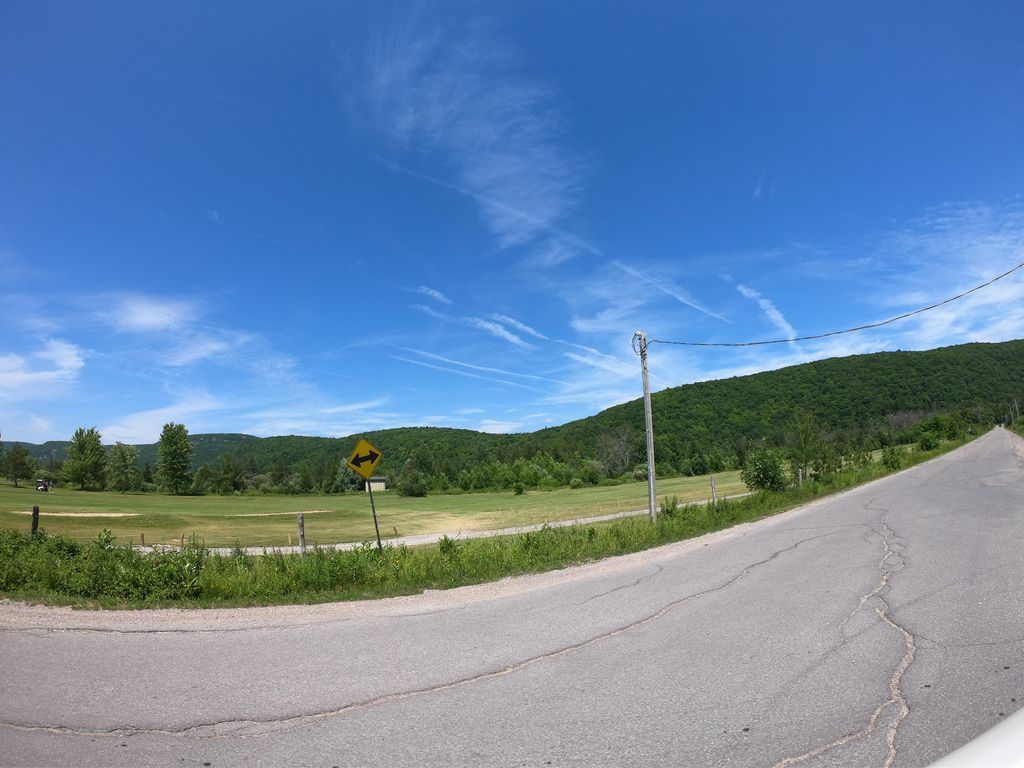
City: ottawa-gatineau